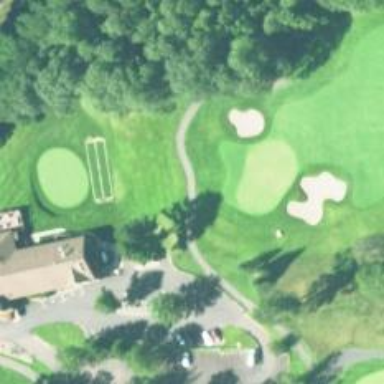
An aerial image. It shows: Golf cartpath that is also road path.